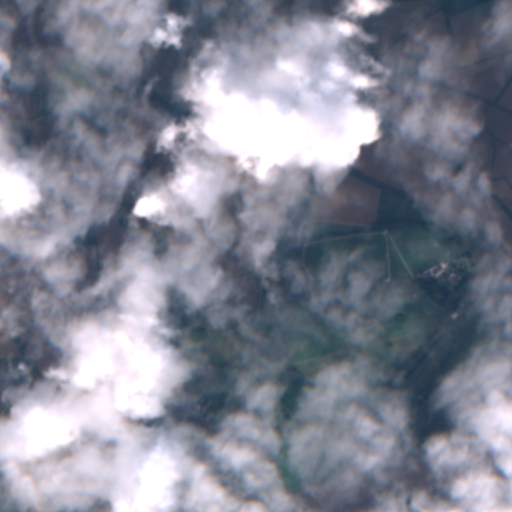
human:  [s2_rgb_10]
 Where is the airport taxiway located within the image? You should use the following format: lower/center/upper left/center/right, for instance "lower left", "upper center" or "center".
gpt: The airport taxiway is located in the center right of the image.
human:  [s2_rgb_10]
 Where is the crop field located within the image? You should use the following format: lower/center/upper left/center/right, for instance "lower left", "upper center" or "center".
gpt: The crop field is located in the lower center of the image.
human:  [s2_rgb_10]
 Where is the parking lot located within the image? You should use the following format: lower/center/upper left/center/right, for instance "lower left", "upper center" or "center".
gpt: The parking lot is located in the lower left of the image.
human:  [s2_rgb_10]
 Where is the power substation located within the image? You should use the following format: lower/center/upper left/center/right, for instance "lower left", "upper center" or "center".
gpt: The power substation is located in the lower left of the image.
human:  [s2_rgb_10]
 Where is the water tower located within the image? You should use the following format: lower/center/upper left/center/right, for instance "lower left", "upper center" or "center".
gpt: The water tower is located in the lower center of the image.
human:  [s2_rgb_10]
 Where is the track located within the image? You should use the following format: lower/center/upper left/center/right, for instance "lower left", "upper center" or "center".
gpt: There is no track in the image.